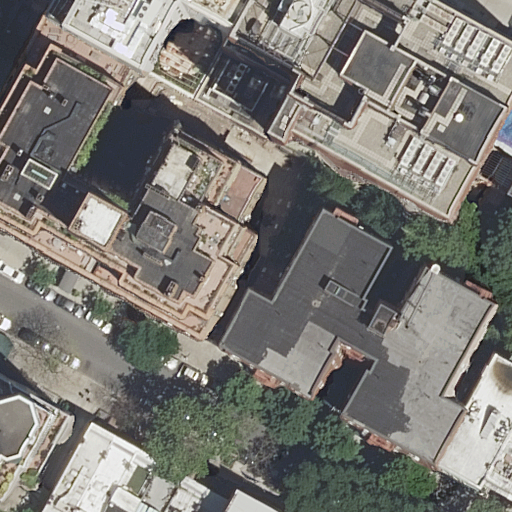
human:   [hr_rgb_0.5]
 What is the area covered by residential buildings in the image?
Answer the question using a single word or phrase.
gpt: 3398m2

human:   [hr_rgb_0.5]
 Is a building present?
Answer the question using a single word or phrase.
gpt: yes

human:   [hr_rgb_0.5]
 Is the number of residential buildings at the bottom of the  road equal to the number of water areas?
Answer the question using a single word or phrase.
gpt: no

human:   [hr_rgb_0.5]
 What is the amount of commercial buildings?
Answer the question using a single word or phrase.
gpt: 0

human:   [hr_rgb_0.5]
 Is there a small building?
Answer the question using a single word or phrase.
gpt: yes

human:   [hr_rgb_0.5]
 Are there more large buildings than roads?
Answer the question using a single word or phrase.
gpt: no

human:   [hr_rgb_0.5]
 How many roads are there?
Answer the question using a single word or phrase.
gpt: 1

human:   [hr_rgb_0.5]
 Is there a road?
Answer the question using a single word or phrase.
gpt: yes

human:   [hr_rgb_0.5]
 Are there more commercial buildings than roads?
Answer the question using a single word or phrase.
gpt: no

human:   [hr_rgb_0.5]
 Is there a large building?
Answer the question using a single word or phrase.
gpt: yes

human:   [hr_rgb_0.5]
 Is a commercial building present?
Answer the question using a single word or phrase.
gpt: no

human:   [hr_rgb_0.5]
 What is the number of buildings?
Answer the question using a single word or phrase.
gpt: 17

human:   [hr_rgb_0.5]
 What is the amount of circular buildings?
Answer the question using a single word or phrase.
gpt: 0

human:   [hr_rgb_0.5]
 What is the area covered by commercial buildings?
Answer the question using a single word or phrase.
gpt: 0m2

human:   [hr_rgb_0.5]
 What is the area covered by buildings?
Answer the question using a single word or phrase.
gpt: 3398m2

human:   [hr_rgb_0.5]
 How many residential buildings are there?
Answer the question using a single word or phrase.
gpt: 17

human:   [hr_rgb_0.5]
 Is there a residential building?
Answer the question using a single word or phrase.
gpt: yes

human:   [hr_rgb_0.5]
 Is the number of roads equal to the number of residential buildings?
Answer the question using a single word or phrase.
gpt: no

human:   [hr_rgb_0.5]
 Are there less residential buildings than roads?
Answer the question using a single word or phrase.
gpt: no

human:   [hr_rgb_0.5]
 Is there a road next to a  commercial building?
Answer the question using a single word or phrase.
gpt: no

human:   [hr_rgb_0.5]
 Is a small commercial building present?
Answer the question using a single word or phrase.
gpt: no

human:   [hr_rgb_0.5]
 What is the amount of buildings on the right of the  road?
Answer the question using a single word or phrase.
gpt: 7

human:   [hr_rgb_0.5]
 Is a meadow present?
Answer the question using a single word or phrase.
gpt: no

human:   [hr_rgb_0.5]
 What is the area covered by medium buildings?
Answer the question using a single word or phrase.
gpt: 1585m2

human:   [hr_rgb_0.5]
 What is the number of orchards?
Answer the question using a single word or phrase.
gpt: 0

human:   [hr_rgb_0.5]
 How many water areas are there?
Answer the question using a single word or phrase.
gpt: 0

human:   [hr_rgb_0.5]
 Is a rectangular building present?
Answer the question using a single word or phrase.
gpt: yes

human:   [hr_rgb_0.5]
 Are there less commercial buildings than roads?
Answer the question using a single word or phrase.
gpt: yes

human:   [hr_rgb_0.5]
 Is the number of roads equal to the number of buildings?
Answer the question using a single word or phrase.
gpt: no

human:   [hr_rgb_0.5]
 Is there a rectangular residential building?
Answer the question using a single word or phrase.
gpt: yes

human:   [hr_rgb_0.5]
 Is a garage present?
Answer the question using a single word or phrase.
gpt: no

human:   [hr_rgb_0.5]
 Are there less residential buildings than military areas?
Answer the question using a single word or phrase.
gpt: no

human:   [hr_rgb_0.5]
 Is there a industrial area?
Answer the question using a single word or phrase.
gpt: no

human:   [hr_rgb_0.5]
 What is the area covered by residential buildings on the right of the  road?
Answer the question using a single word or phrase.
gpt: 1968m2

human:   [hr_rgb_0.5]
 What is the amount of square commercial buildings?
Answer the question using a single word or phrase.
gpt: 0

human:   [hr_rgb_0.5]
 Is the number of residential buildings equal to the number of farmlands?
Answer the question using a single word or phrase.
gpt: no

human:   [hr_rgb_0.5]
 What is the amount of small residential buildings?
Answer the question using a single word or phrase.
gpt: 9

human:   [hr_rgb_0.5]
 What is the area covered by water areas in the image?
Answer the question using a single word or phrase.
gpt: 0m2

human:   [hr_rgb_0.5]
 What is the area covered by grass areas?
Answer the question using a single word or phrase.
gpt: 0m2

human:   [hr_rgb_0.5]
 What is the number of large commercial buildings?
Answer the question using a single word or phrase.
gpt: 0

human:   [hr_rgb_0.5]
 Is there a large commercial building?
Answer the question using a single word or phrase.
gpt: no

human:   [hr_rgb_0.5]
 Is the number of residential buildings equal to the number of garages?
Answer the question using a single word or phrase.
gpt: no

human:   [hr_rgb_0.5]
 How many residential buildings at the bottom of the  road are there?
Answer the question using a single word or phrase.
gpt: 8

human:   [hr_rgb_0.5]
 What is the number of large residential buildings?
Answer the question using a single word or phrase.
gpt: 1

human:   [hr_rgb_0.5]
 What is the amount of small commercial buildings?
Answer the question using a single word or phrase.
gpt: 0

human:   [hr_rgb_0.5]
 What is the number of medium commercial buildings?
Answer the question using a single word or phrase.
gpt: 0

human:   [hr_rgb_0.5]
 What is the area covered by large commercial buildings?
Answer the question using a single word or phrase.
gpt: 0m2

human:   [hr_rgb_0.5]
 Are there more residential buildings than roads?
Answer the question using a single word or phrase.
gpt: yes

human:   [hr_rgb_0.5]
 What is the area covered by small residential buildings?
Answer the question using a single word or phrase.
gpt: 495m2

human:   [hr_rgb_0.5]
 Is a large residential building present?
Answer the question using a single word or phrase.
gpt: yes

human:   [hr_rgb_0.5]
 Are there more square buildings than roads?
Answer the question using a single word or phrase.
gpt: no

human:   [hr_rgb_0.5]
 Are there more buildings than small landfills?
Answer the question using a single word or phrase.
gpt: yes

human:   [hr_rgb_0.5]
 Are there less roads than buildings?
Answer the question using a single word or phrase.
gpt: yes

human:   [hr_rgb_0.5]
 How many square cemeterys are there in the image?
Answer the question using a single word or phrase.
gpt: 0

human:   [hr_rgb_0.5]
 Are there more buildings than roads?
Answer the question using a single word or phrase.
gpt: yes

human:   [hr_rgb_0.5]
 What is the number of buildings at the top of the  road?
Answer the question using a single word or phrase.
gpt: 5

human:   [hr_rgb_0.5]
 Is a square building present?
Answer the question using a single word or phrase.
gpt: no

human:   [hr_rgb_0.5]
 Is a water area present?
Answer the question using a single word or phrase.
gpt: no

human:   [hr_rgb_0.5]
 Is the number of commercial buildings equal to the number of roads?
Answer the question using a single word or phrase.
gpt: no

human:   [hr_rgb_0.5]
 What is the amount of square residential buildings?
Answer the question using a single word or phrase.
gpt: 0

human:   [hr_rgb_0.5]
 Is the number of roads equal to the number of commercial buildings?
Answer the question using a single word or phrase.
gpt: no

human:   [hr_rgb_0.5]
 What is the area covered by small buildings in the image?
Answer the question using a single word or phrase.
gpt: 495m2

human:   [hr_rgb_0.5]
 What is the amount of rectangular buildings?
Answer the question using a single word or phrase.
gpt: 13

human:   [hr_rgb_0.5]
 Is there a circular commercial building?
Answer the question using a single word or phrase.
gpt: no